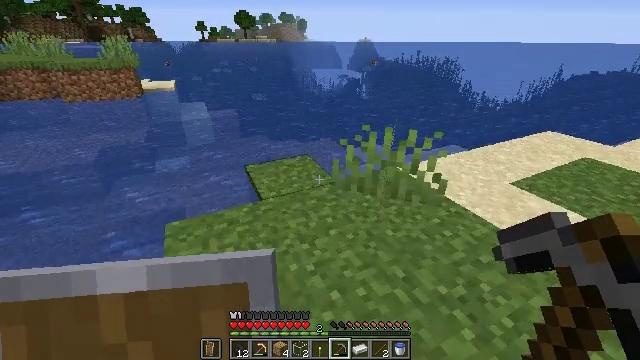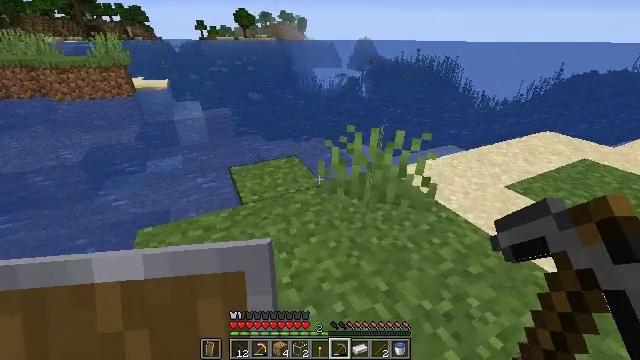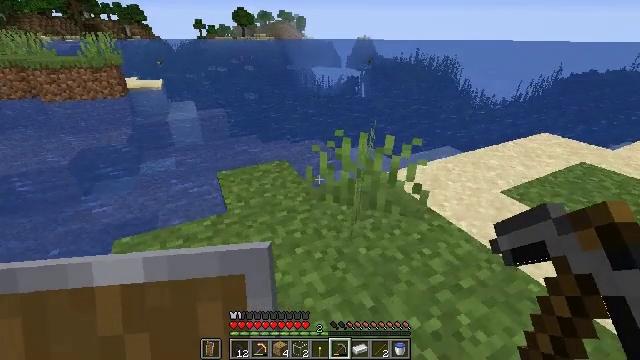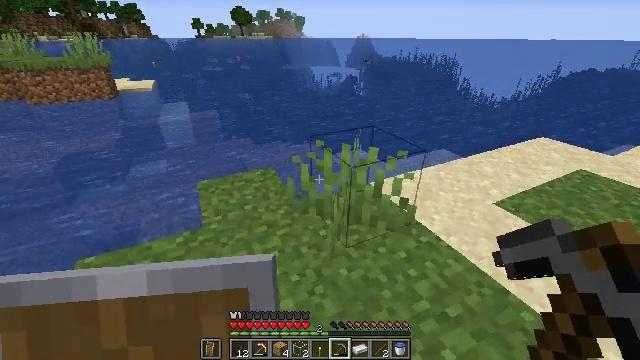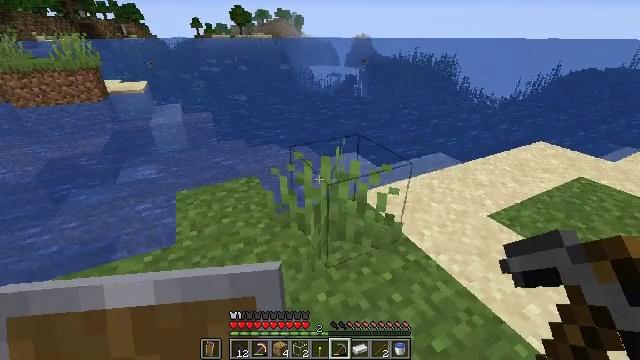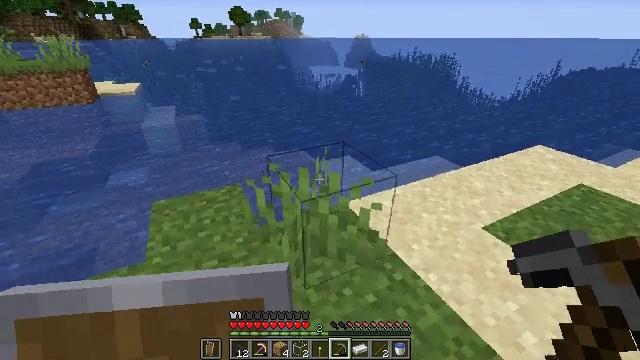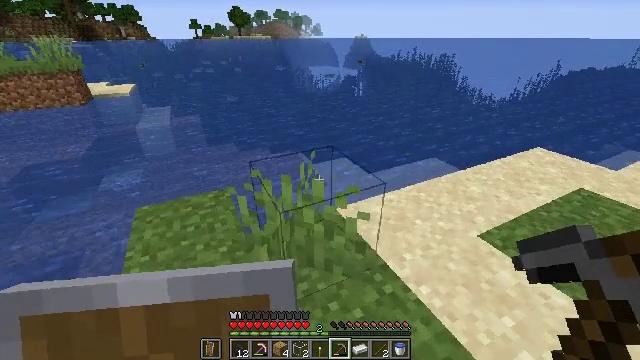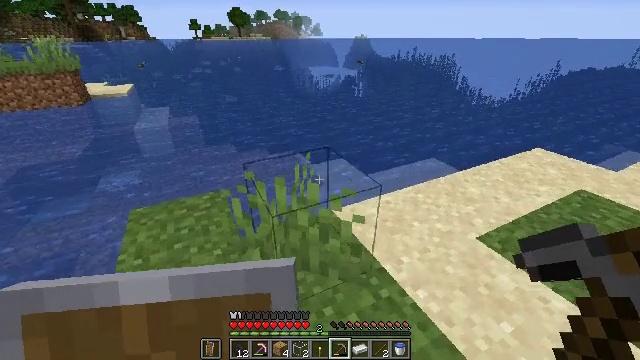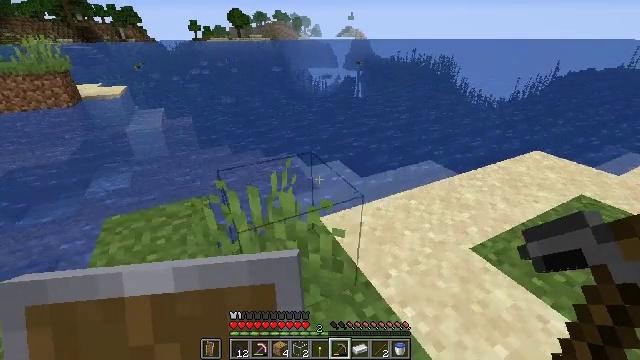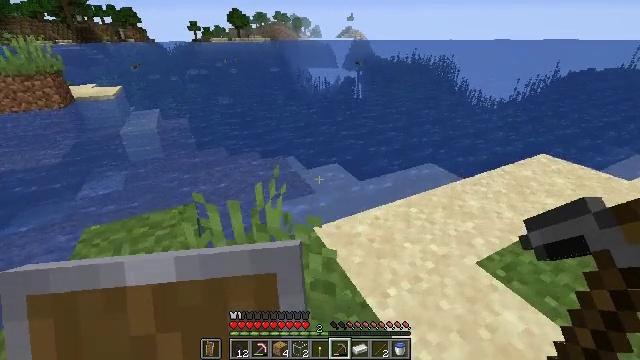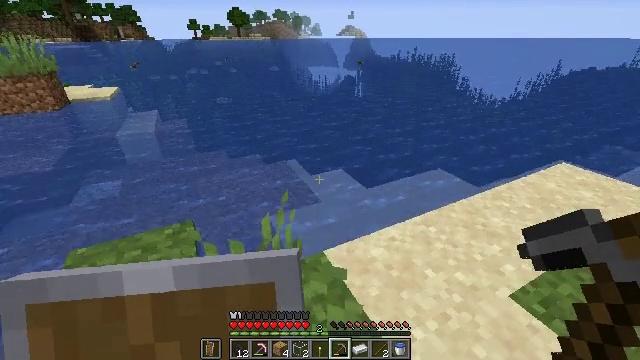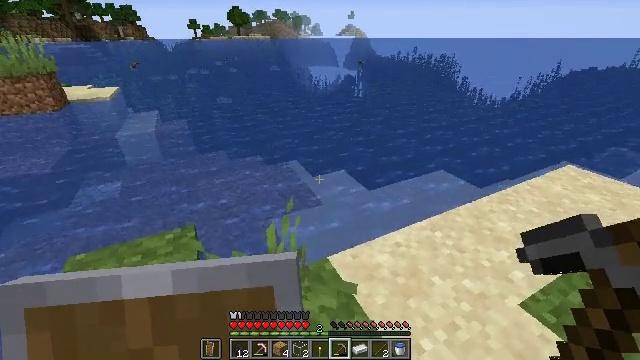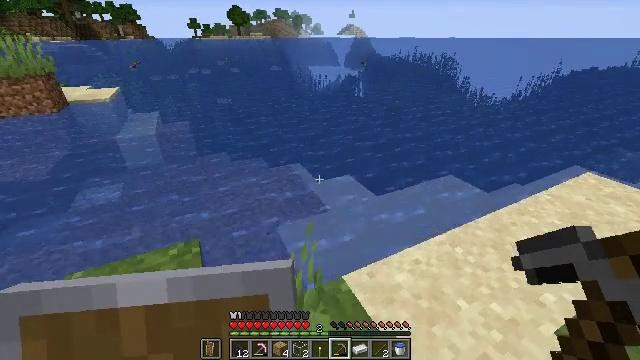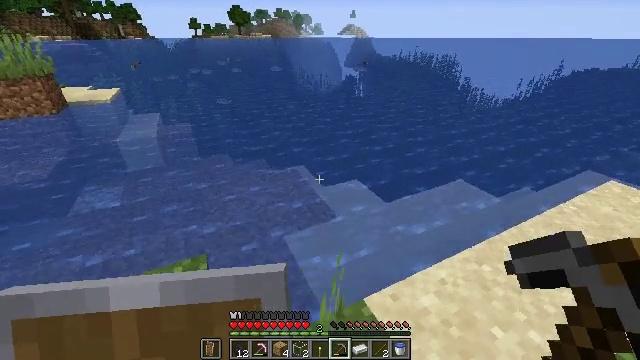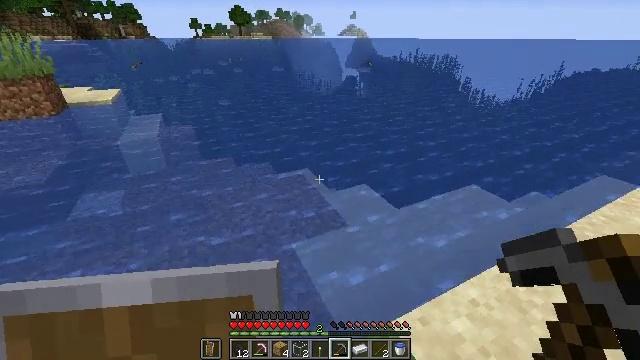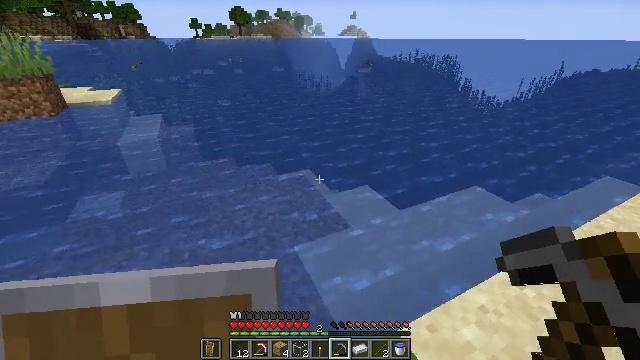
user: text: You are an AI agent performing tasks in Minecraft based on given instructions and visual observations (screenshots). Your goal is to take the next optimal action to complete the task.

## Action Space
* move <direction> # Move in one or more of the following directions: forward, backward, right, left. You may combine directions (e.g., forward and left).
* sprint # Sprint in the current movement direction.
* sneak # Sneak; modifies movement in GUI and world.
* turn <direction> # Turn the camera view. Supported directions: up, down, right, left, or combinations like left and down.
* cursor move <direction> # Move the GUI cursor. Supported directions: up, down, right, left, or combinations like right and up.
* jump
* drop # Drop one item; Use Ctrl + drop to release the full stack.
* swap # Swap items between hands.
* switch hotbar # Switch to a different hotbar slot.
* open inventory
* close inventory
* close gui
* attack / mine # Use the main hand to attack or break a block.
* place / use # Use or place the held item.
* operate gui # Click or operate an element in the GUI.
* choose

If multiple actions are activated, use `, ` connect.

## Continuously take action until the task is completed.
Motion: motion action
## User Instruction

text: Gather kelp plant by attacking it underwater.
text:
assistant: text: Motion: move forward and move right
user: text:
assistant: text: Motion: move forward and move right
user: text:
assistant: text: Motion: move forward and move right
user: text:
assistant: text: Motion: move forward and move right
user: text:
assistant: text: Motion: move forward and move right
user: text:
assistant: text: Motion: move forward and move right
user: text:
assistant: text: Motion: move forward and move right
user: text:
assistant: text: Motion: move forward
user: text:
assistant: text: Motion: move forward and move left
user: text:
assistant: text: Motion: move forward and move left
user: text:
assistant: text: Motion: move forward and move left
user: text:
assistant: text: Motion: move forward and move left
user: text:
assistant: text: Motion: move forward and move left
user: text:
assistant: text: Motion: move forward and move left
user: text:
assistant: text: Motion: move forward
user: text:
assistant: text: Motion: move forward
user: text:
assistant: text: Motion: move forward, turn right
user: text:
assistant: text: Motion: move forward, turn right and down
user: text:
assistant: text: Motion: move forward, turn right and down
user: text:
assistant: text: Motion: move forward, turn right
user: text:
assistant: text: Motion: move forward
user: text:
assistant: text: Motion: move forward, turn down
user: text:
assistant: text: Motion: move forward, turn right and down
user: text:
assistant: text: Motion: move forward, turn right and down
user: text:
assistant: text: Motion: move forward
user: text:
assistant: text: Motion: move forward
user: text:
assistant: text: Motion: move forward
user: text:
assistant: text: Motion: move forward, turn up
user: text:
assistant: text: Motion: move forward, turn up
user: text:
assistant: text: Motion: move forward, turn up